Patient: sex F, age 19
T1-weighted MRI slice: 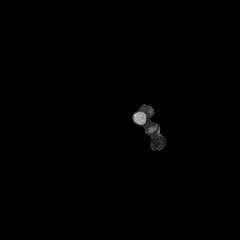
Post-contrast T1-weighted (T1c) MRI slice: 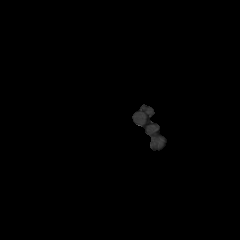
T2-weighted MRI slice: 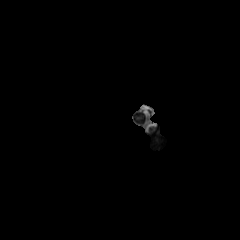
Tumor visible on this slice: no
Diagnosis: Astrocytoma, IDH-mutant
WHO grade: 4